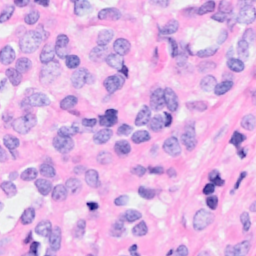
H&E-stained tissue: Breast